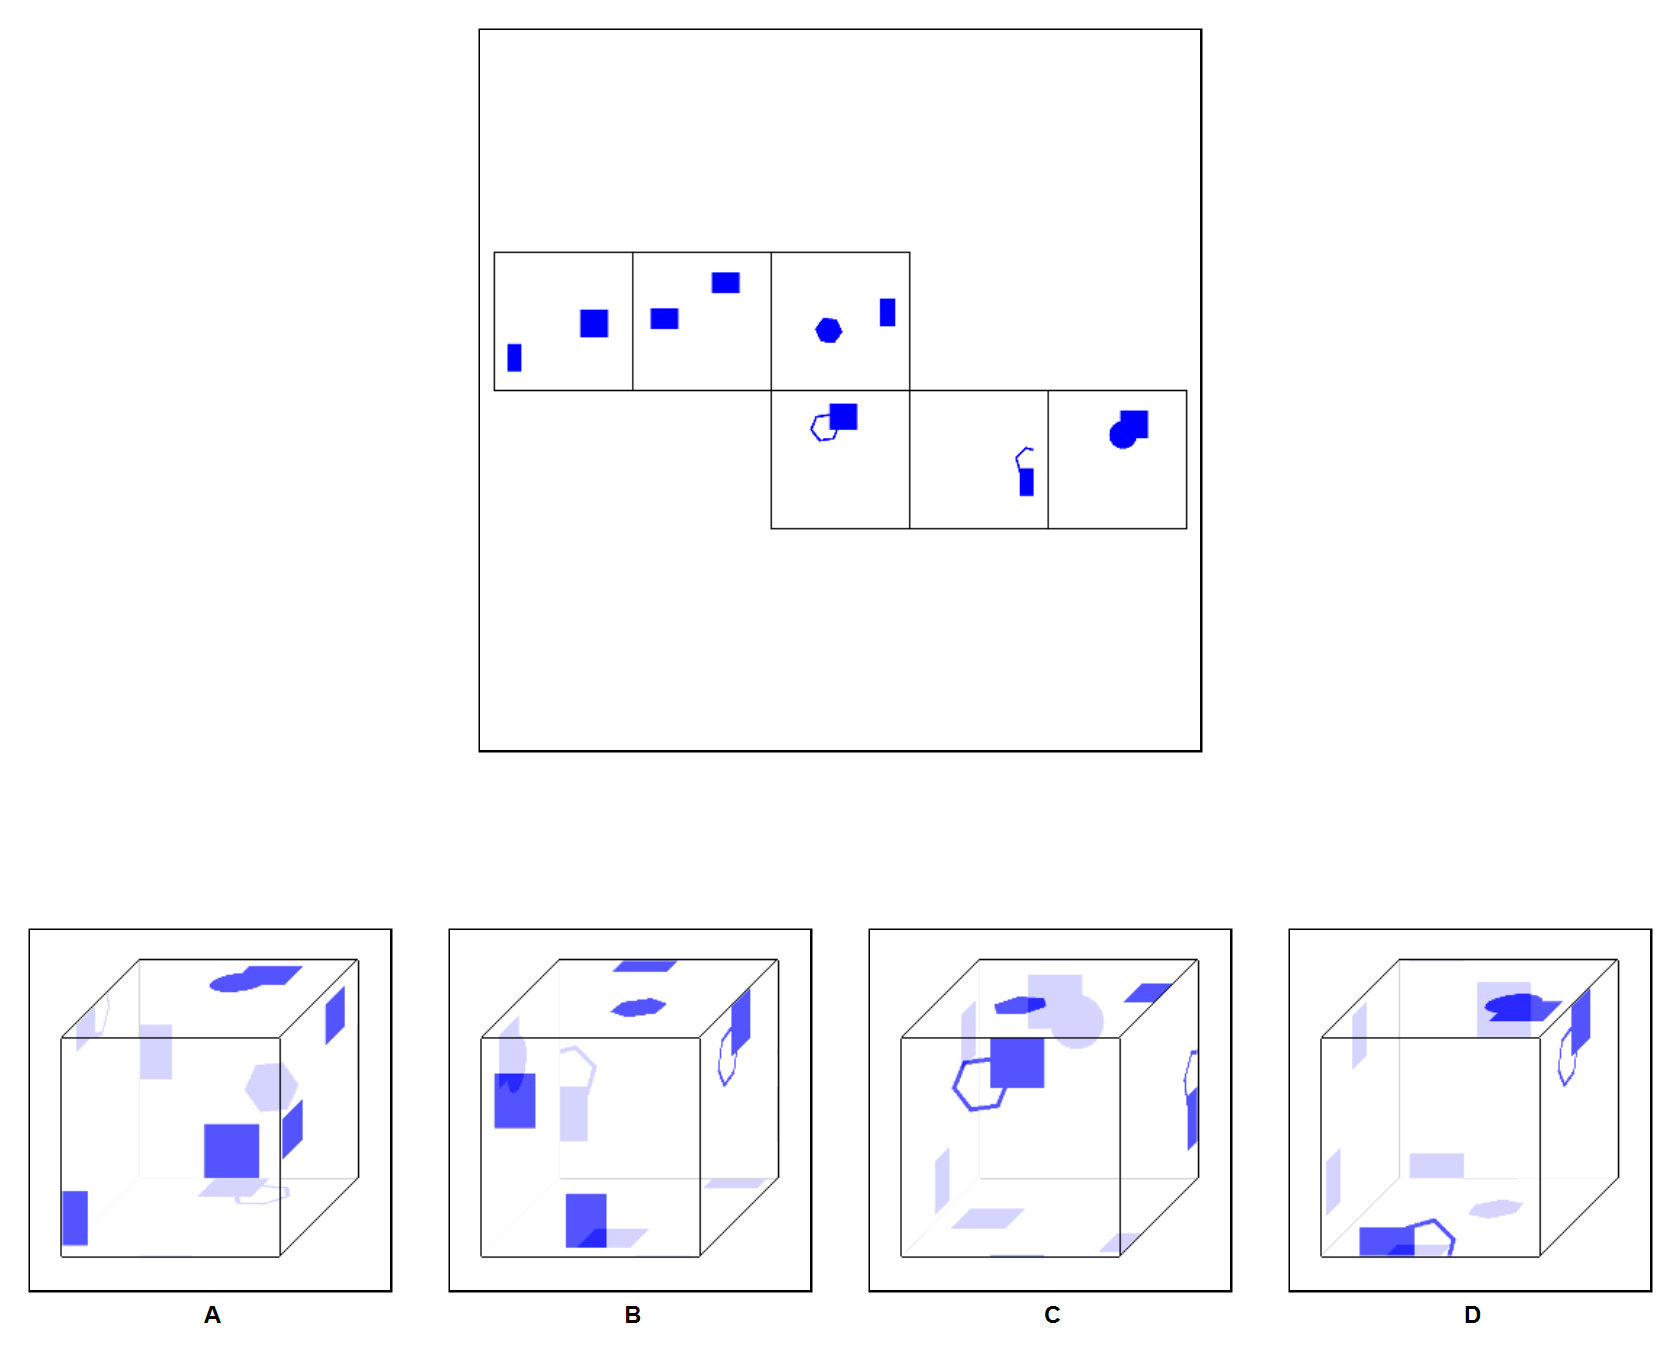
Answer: D